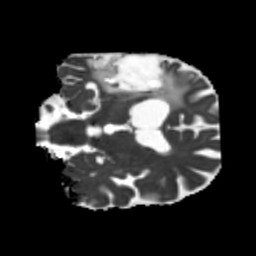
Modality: MD
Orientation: coronal
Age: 55
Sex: male
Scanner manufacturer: siemens
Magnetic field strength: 3 T
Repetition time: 5.25 s
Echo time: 0.08 s